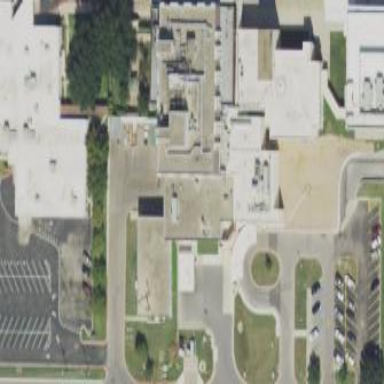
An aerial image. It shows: Hospital building.